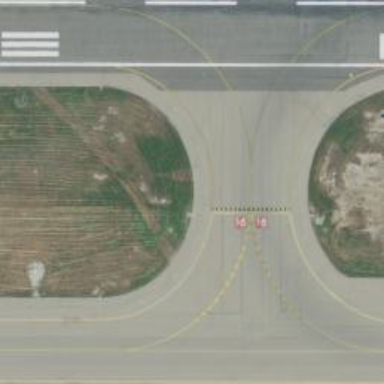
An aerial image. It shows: Asphalt taxiway in the airport.